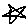
Label: star